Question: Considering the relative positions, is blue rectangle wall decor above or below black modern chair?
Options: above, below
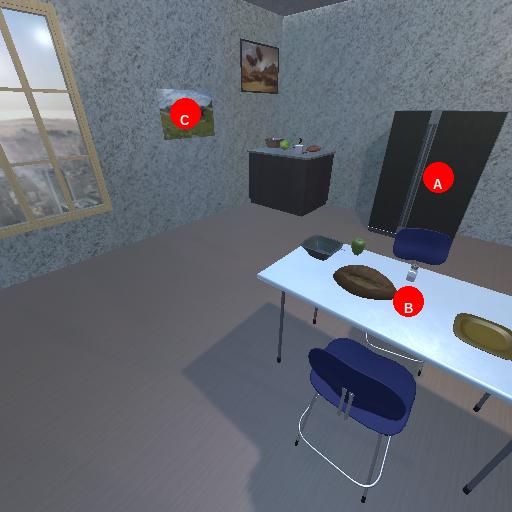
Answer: above